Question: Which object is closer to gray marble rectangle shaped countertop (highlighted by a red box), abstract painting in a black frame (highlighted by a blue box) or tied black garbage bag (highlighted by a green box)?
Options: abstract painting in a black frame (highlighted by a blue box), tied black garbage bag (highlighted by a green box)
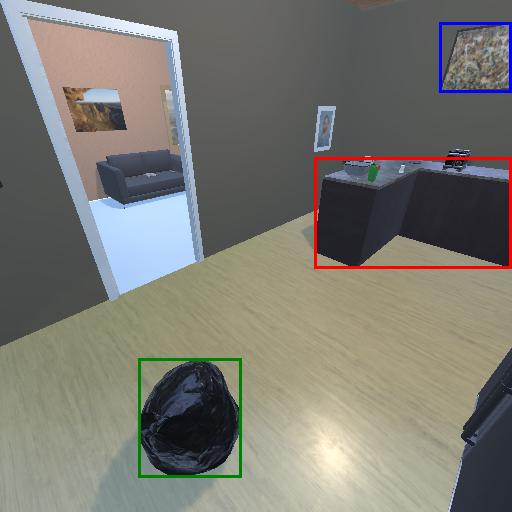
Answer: abstract painting in a black frame (highlighted by a blue box)